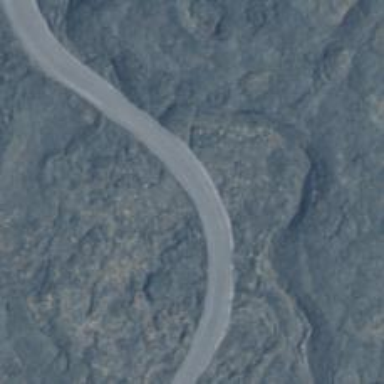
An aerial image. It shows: Residential road with asphalt surface.